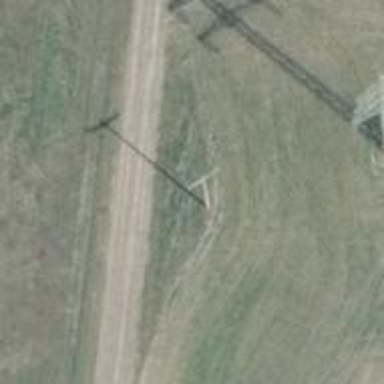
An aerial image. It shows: Power pole.